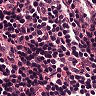
Metastatic tissue present: no